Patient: sex F, age 48
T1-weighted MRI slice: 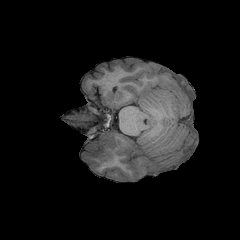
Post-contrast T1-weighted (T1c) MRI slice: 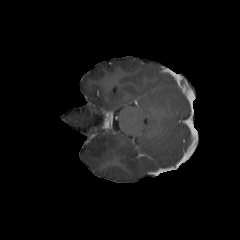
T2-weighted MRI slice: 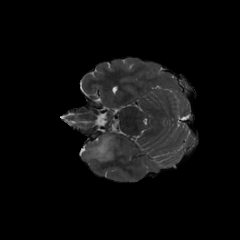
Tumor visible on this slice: yes
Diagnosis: Astrocytoma, IDH-mutant
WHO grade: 2